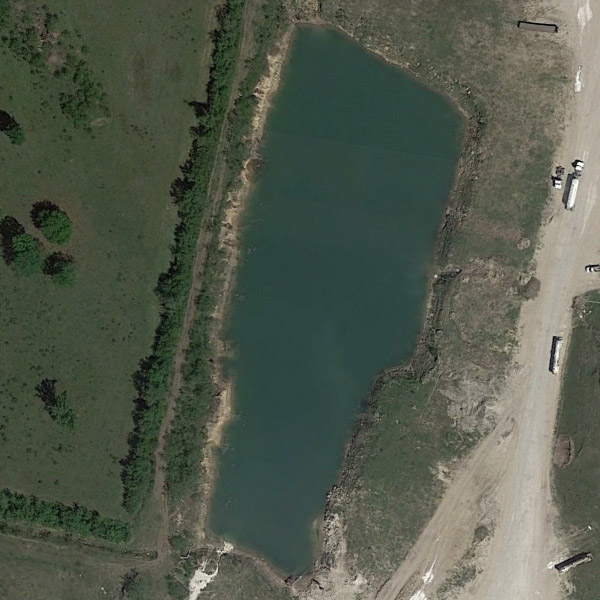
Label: Pond